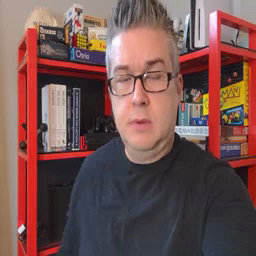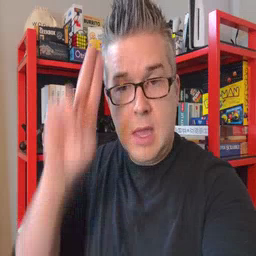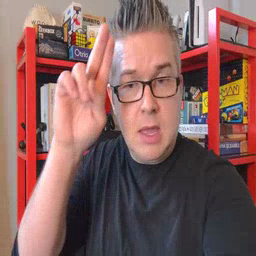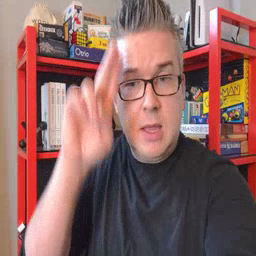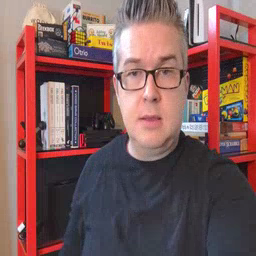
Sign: uncle